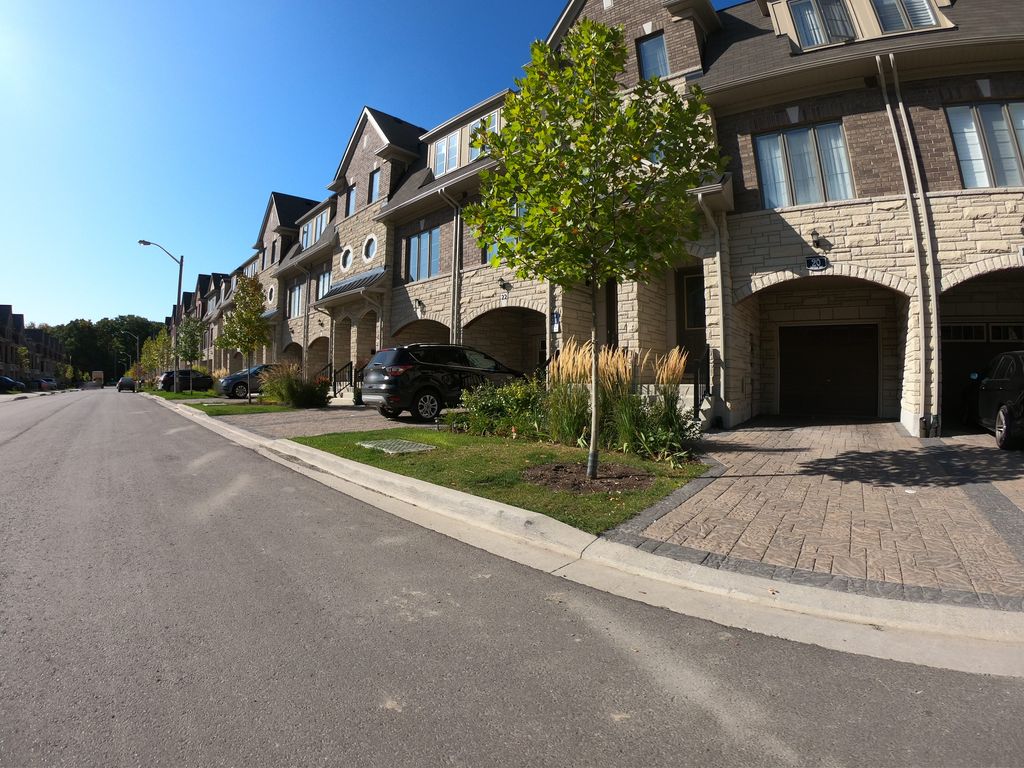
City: toronto